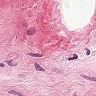
Metastatic tissue present: no